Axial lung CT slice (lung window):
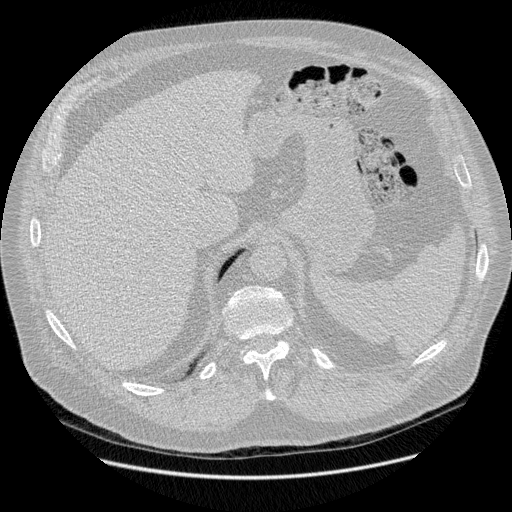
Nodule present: no